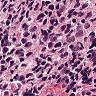
Metastatic tissue present: yes